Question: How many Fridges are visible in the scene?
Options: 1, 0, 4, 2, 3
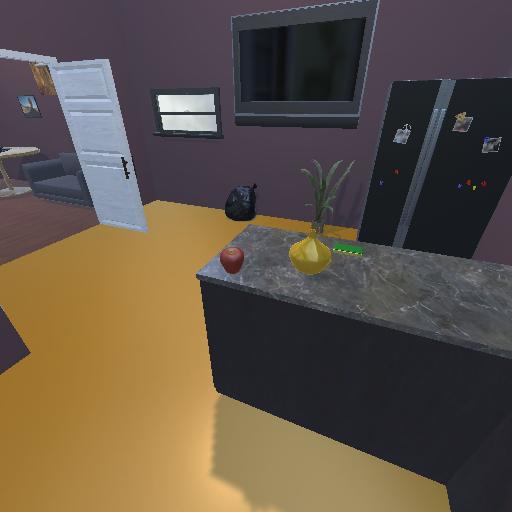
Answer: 1